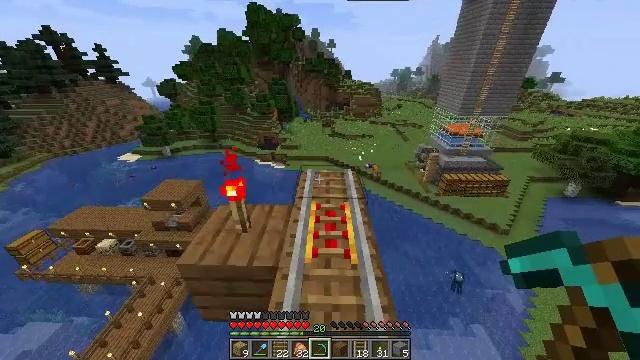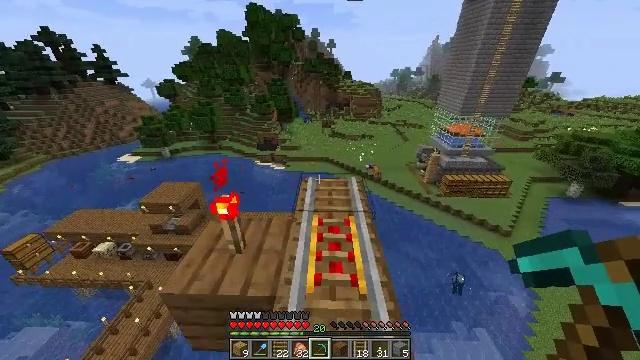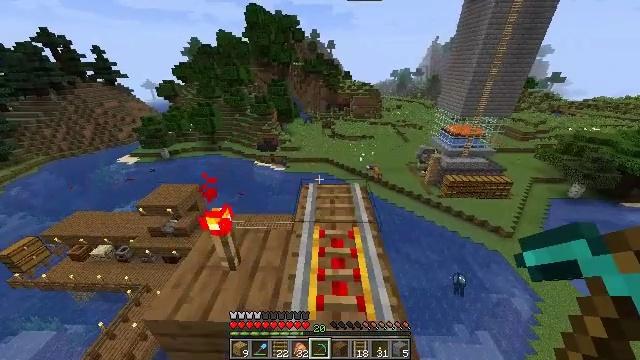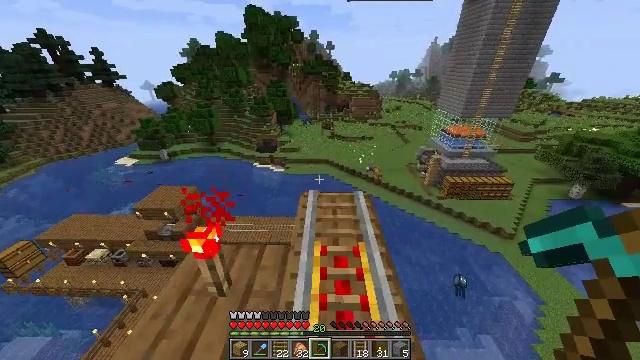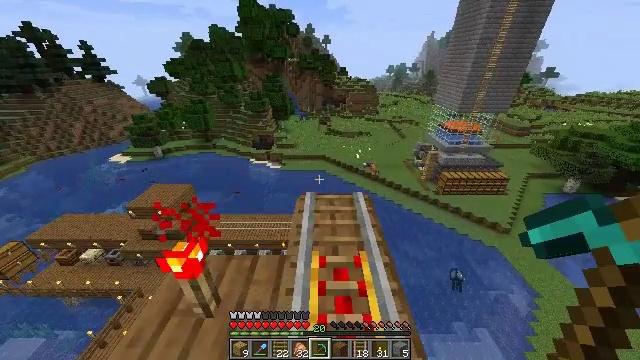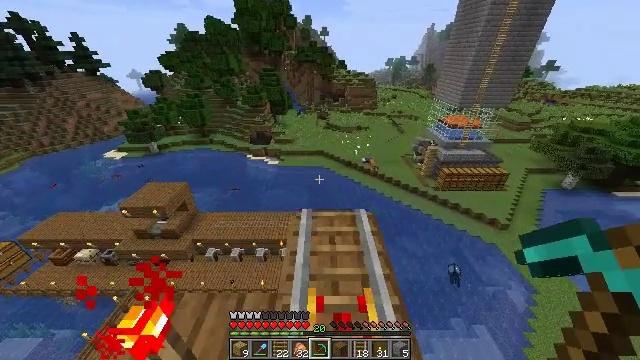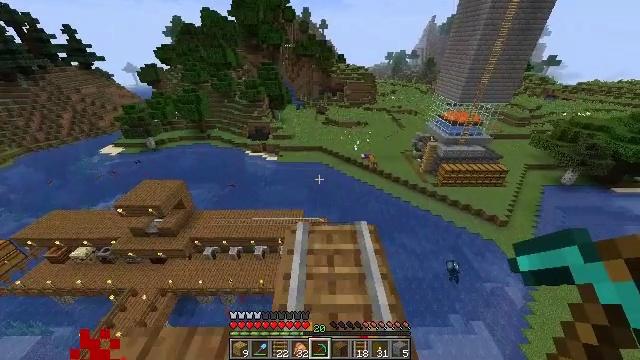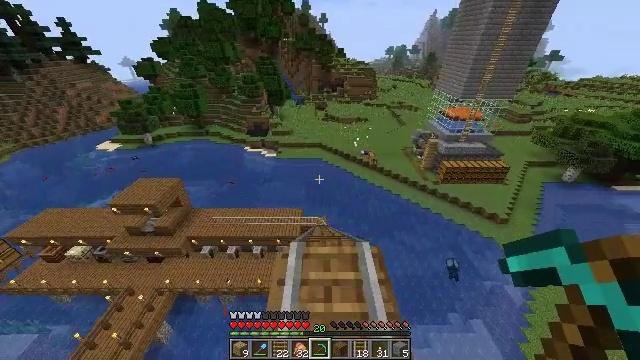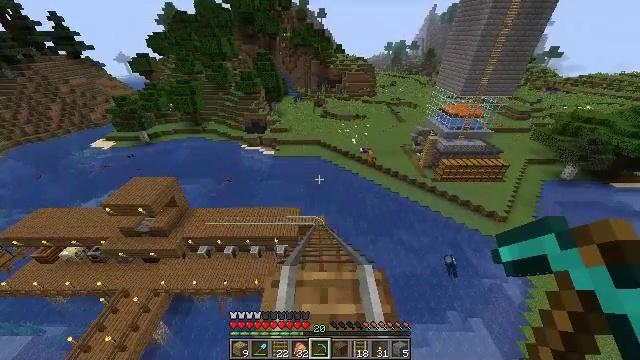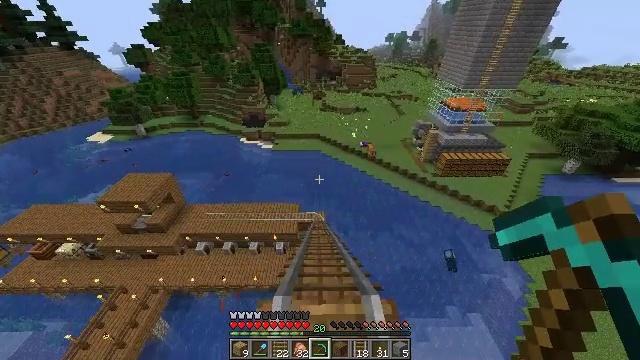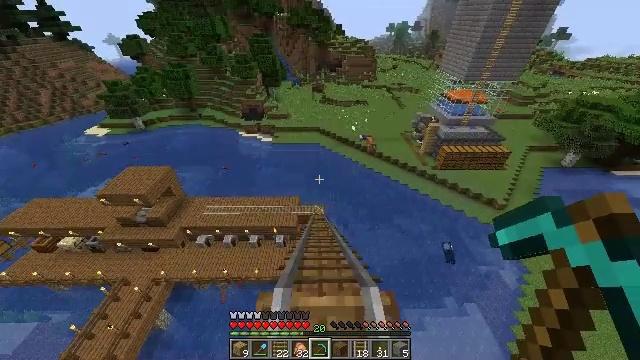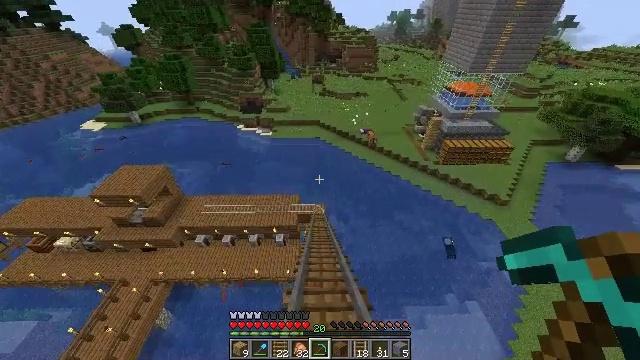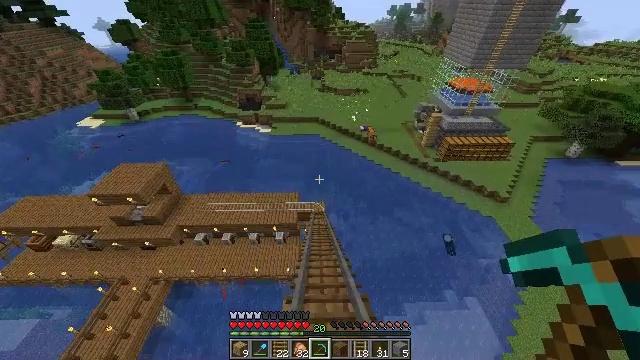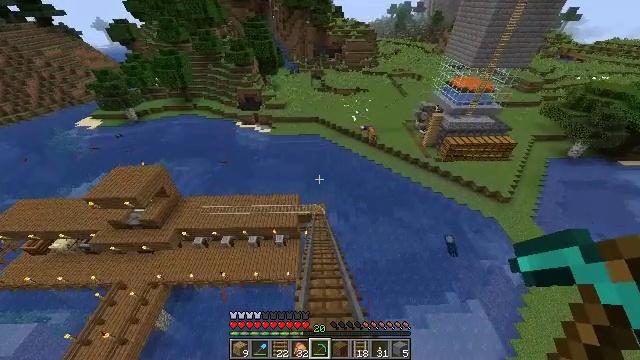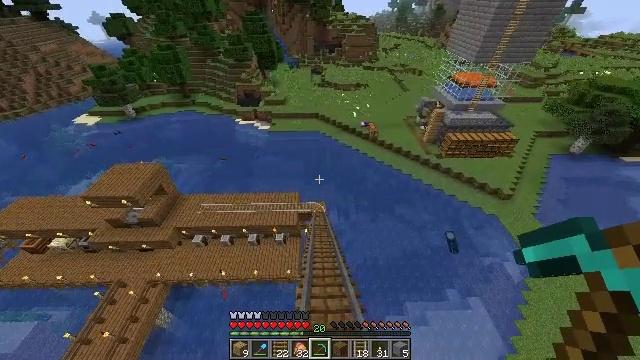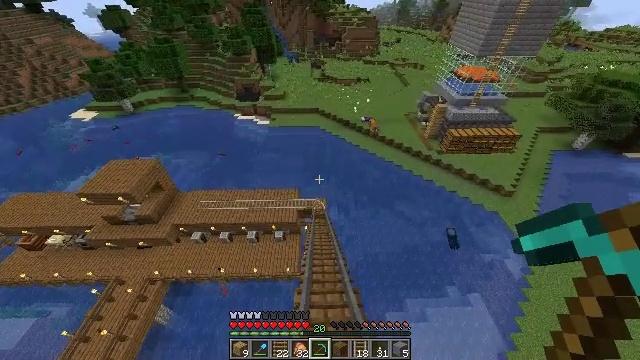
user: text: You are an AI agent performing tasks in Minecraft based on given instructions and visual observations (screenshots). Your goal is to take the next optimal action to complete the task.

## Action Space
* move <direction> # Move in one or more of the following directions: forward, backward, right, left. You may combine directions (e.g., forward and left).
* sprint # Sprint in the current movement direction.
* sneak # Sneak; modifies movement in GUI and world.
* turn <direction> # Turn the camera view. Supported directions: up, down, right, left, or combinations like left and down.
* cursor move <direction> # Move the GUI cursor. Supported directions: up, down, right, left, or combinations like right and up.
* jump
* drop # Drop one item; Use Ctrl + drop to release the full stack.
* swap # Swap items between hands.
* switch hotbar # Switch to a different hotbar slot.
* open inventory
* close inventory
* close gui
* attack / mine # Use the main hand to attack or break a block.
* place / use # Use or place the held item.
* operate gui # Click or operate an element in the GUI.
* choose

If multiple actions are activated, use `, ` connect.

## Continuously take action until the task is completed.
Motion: motion action
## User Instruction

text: Obtain the brick by smelting clay.
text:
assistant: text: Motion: move forward
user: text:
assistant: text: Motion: move forward, sprint
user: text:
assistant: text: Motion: move forward, sprint
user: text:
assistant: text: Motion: move forward, sprint, turn down
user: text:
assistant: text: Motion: move forward, sprint, turn down
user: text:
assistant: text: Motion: move forward, turn down
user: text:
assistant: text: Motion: move forward, turn down
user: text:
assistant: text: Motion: move forward, sprint, turn down
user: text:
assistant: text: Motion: move forward, sprint, turn down
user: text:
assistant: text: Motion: move forward, sprint, turn down
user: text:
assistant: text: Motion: move forward, sprint, turn down
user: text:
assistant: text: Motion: move forward
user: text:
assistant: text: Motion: move forward
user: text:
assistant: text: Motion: move forward, sprint, turn down
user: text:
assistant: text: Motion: move forward, sprint, turn down
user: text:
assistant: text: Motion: move forward, sprint
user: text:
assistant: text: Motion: move forward, sprint
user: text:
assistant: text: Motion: move forward
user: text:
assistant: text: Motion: move forward, sprint
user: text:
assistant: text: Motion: move forward, sprint
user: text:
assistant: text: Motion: move forward, sprint
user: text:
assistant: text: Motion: move forward, sprint
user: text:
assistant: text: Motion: move forward
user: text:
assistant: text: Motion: move forward
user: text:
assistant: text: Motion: move forward
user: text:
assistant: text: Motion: move forward, sprint
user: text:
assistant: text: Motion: move forward, sprint
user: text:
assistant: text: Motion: move forward, sprint
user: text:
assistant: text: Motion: move forward, sprint
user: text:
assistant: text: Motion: move forward, turn down